Interaction volume radius: 5 \u00c5
Interaction volume height: 15 \u00c5
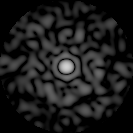
Disorder parameter: 0.7664